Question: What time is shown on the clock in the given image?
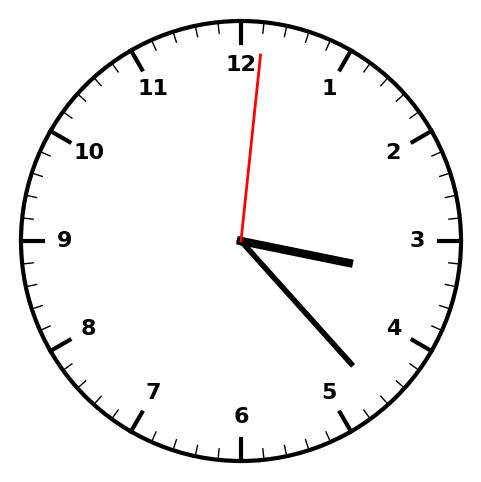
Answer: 03:23:01